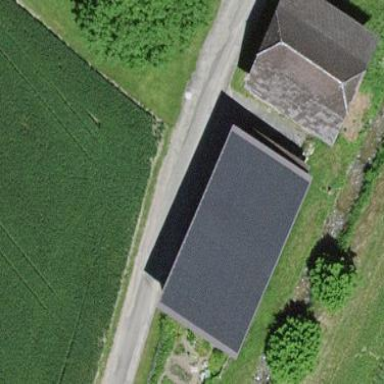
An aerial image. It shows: Barn.